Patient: sex M, age 64
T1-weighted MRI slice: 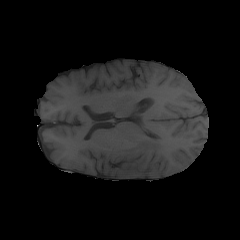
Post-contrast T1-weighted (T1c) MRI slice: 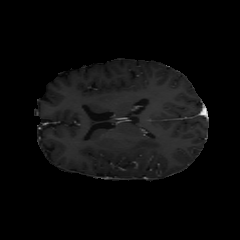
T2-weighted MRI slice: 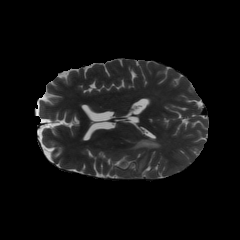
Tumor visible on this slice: yes
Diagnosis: Glioblastoma, IDH-wildtype
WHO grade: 4